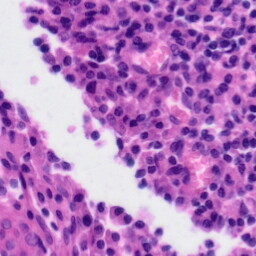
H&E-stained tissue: Tonsil